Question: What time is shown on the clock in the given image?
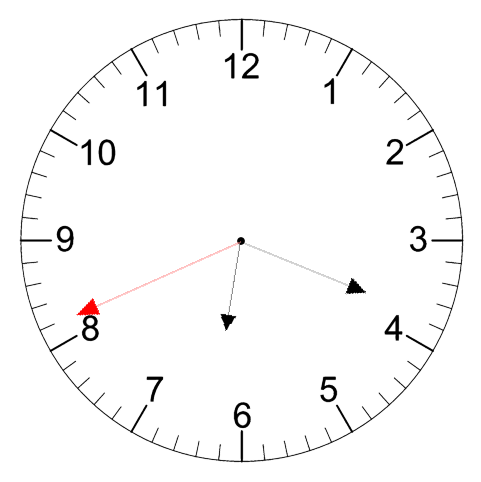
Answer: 06:18:41